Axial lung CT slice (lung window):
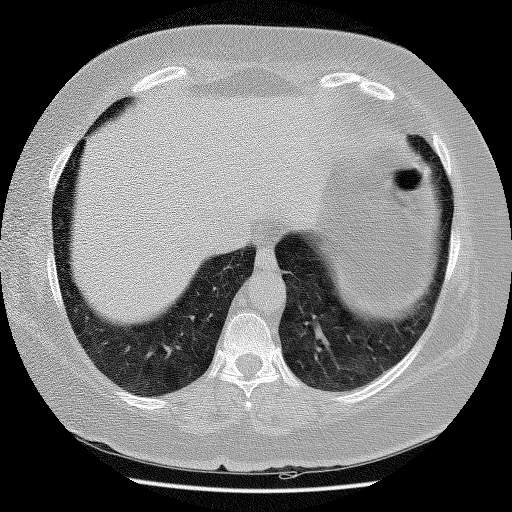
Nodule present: no